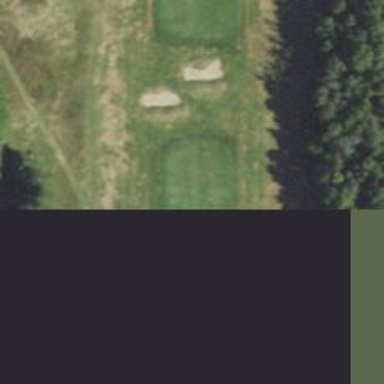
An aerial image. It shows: View of golf hole.